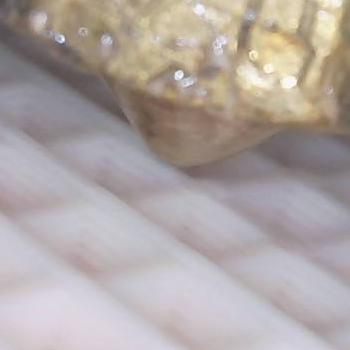
Flow rate: 62%